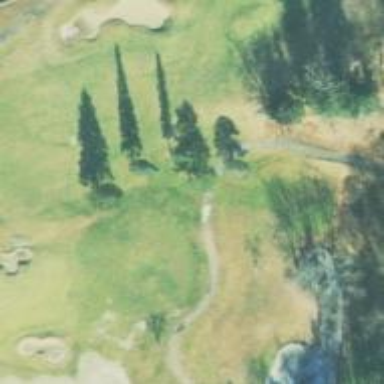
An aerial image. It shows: Path for both road and golf.